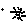
Label: sun